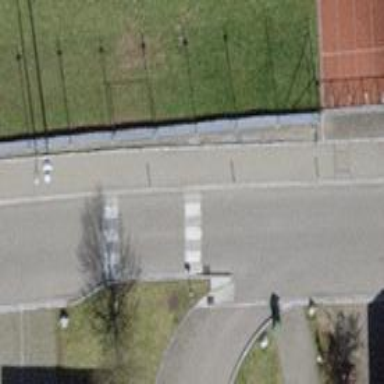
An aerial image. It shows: Traffic calming table.